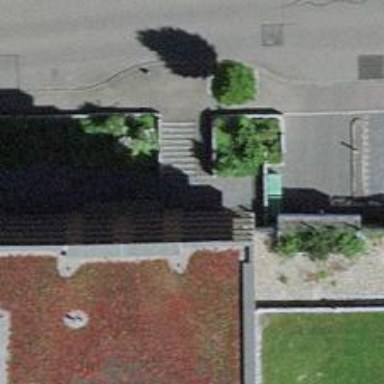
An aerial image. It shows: Road with steps.